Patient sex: F
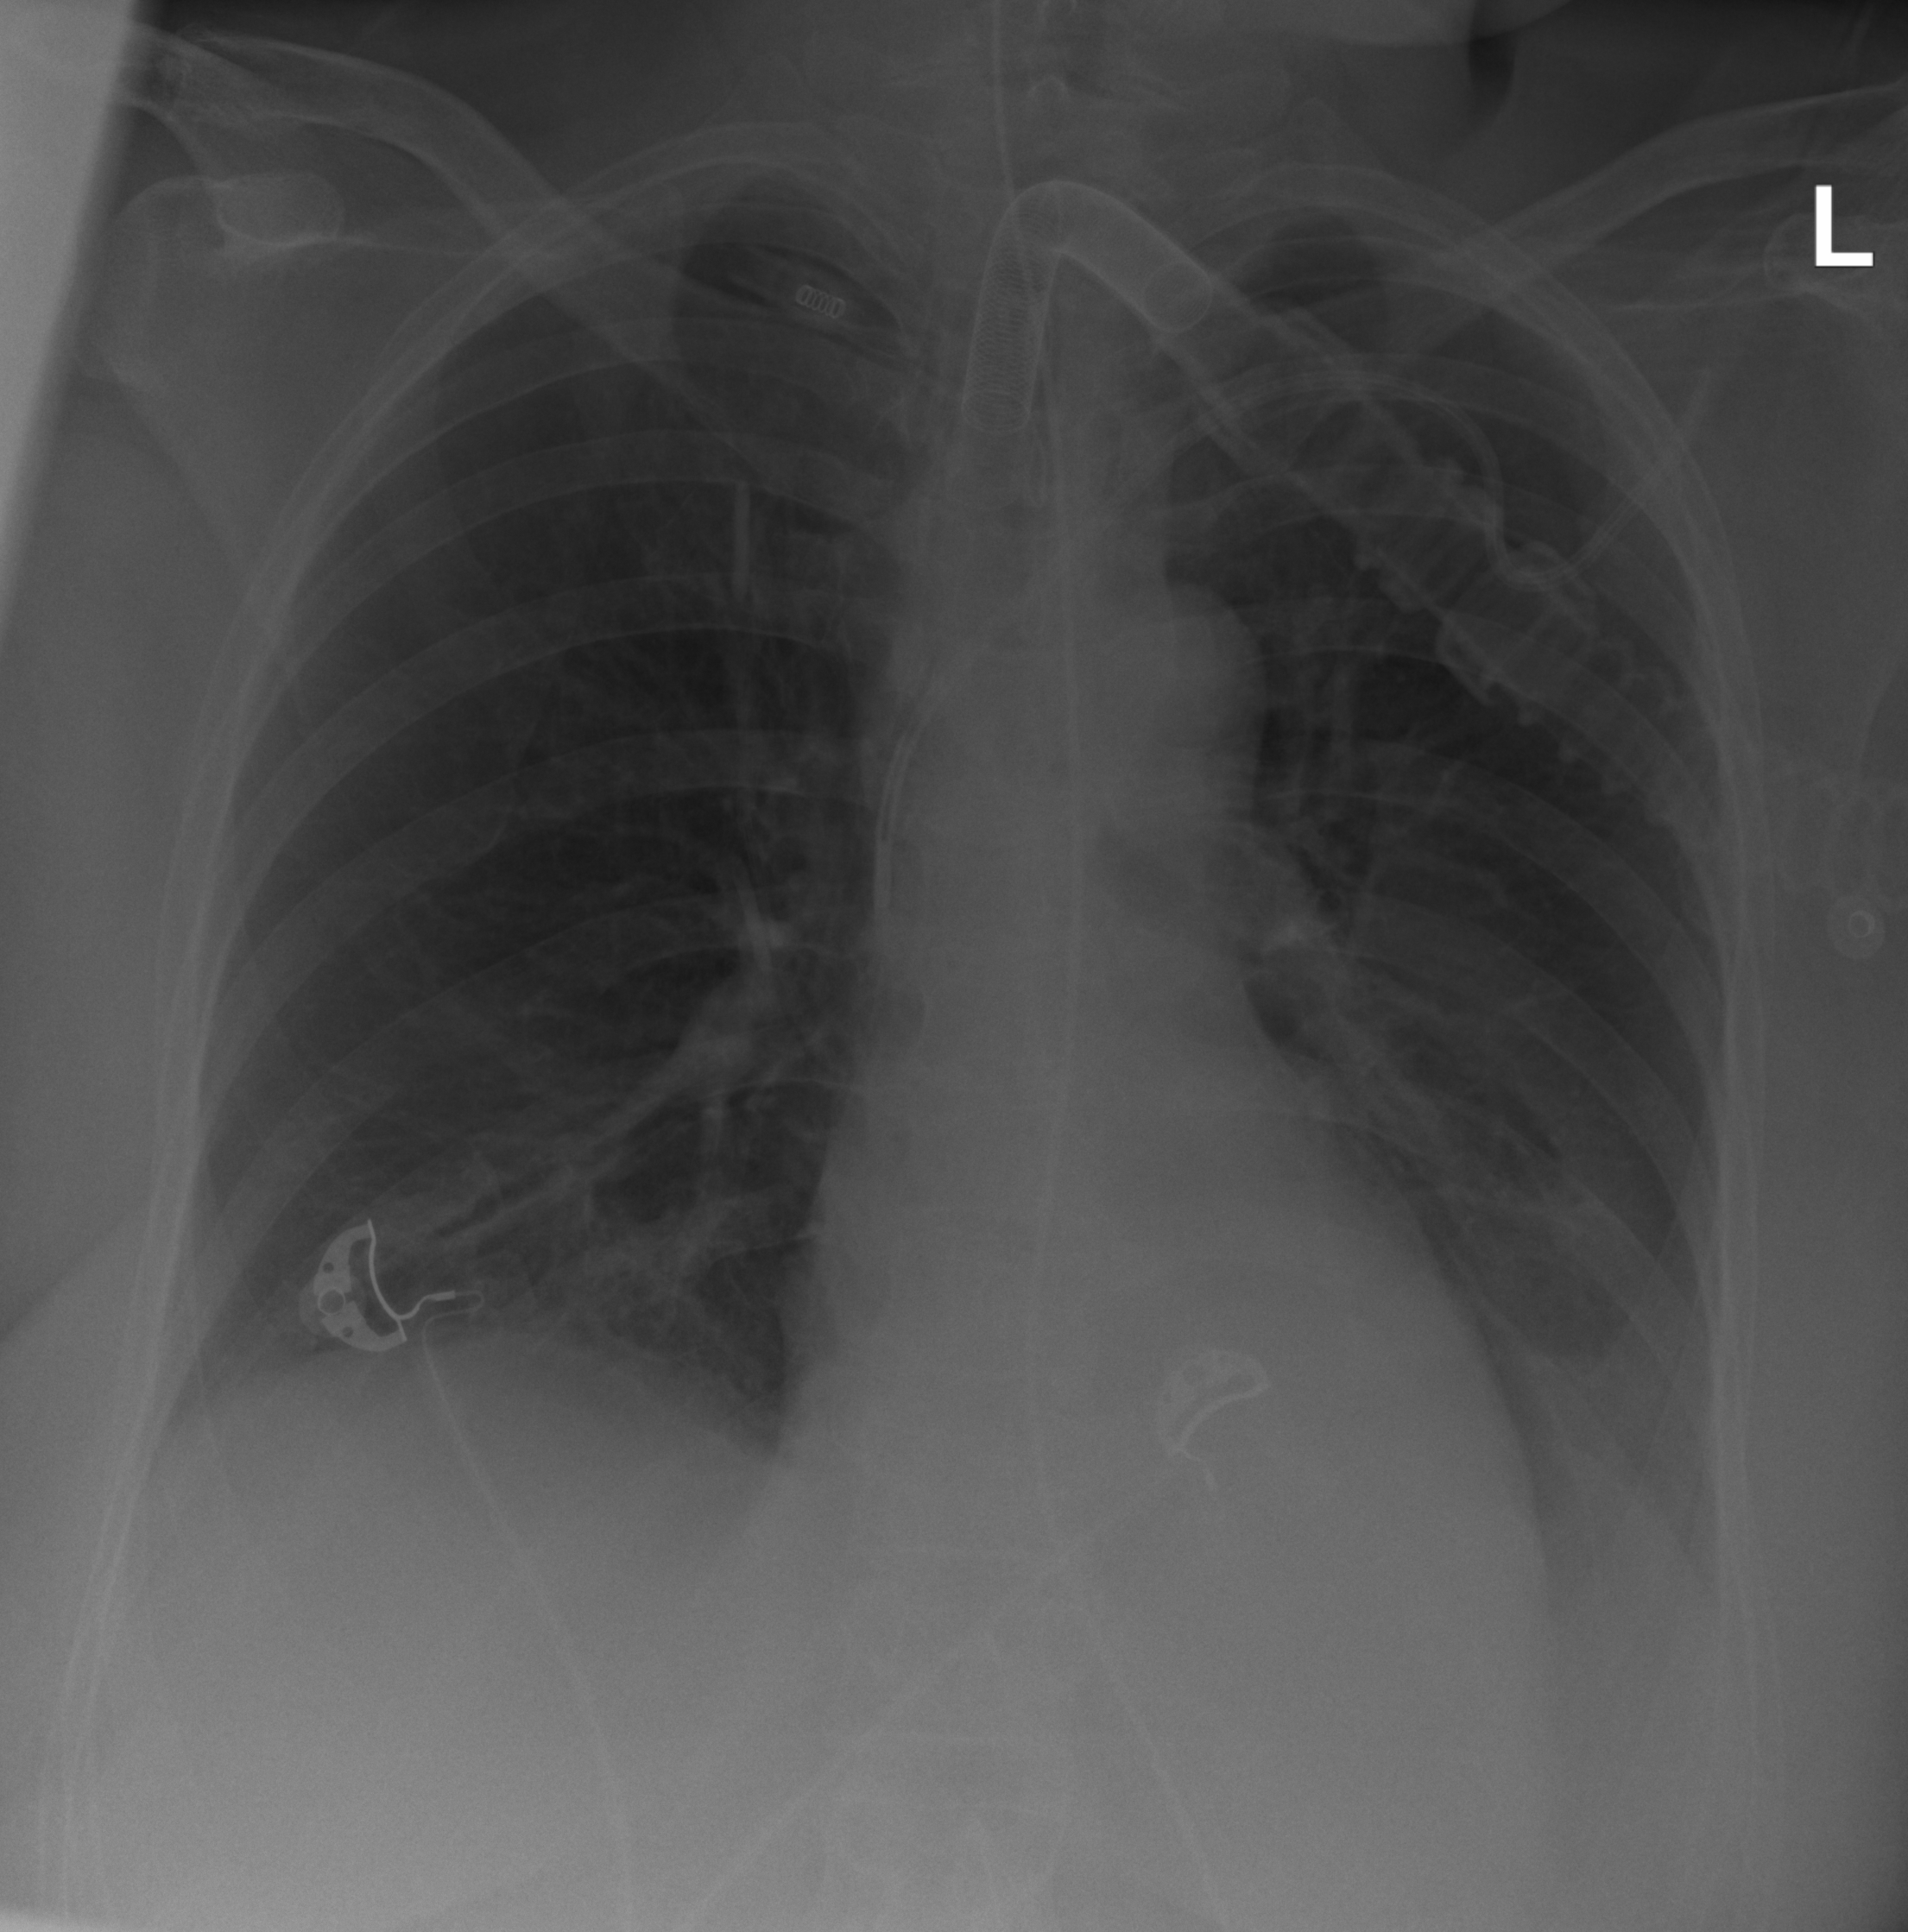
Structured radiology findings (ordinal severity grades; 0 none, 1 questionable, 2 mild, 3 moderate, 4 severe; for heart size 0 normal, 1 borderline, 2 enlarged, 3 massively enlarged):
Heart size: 1
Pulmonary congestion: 0
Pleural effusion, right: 0
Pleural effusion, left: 2
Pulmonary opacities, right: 0
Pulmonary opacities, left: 0
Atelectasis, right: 0
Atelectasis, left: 2